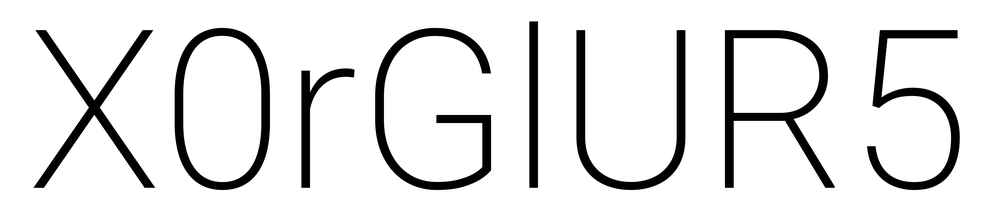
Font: Roboto_ExtraLight